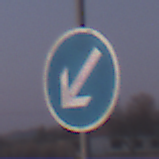
Verkehrszeichen: VorgeschriebeneVorbeifahrtLinks
Umgebung: Outdoor, Nature
Tageszeit: SunriseSunset
Wetter: Clear
Licht: Natural
Jahreszeit: NotSpecified
Kontrast: LowContrast